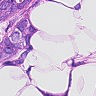
Metastatic tissue present: yes